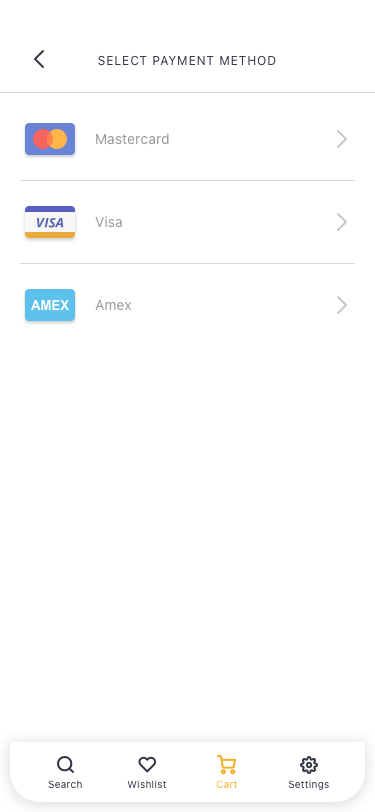
Text in this UI design:
Amex
Visa
Mastercard
SELECT PAYMENT METHOD